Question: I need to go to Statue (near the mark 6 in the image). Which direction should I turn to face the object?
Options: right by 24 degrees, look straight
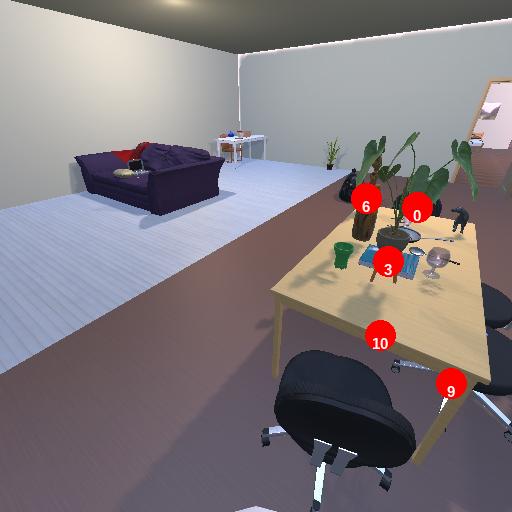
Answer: right by 24 degrees